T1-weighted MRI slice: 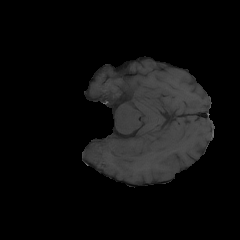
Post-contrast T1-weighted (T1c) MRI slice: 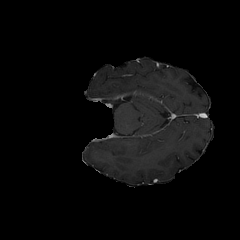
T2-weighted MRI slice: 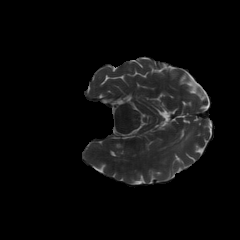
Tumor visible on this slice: no